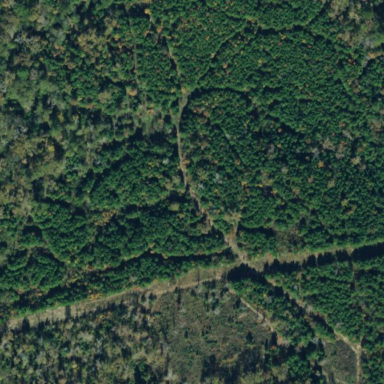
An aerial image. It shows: Evergreen forest with needle-leaved trees.